Question: I'm new to android.Here i create an application for spell checker.I got an error that one header file can not be resolved.in my android.jar file the lib are missing.How to download this lib and import to my project.
'''
import android.view.textservice.SentenceSuggestionsInfo;
'''

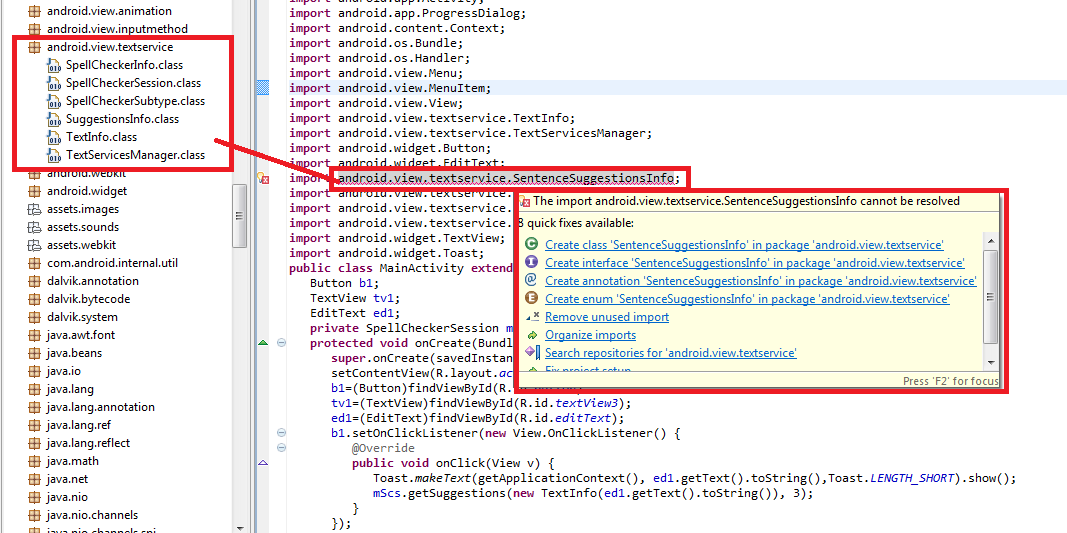
Answer: U can make Library folder in your project..and can add required lib in that library folder.. check the image.. hope it make sense.
<URL>